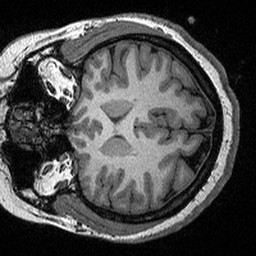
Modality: T1w
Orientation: coronal
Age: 27
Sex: female
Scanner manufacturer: siemens
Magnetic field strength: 3 T
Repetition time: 2.3 s
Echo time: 0.00298 s